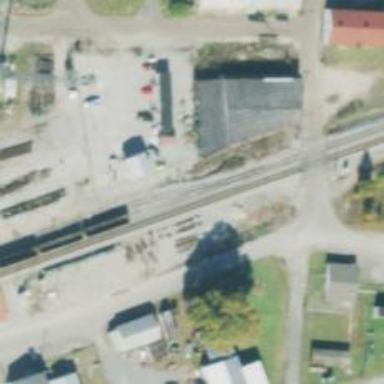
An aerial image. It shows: Rail spur service.